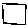
Label: square